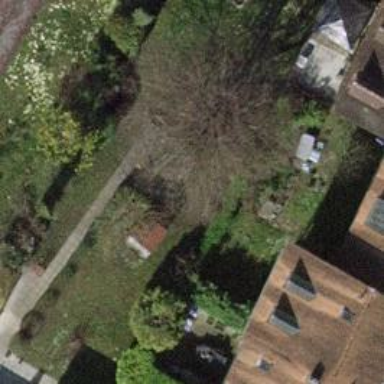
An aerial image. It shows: Garden with deciduous broadleaved trees.